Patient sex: M
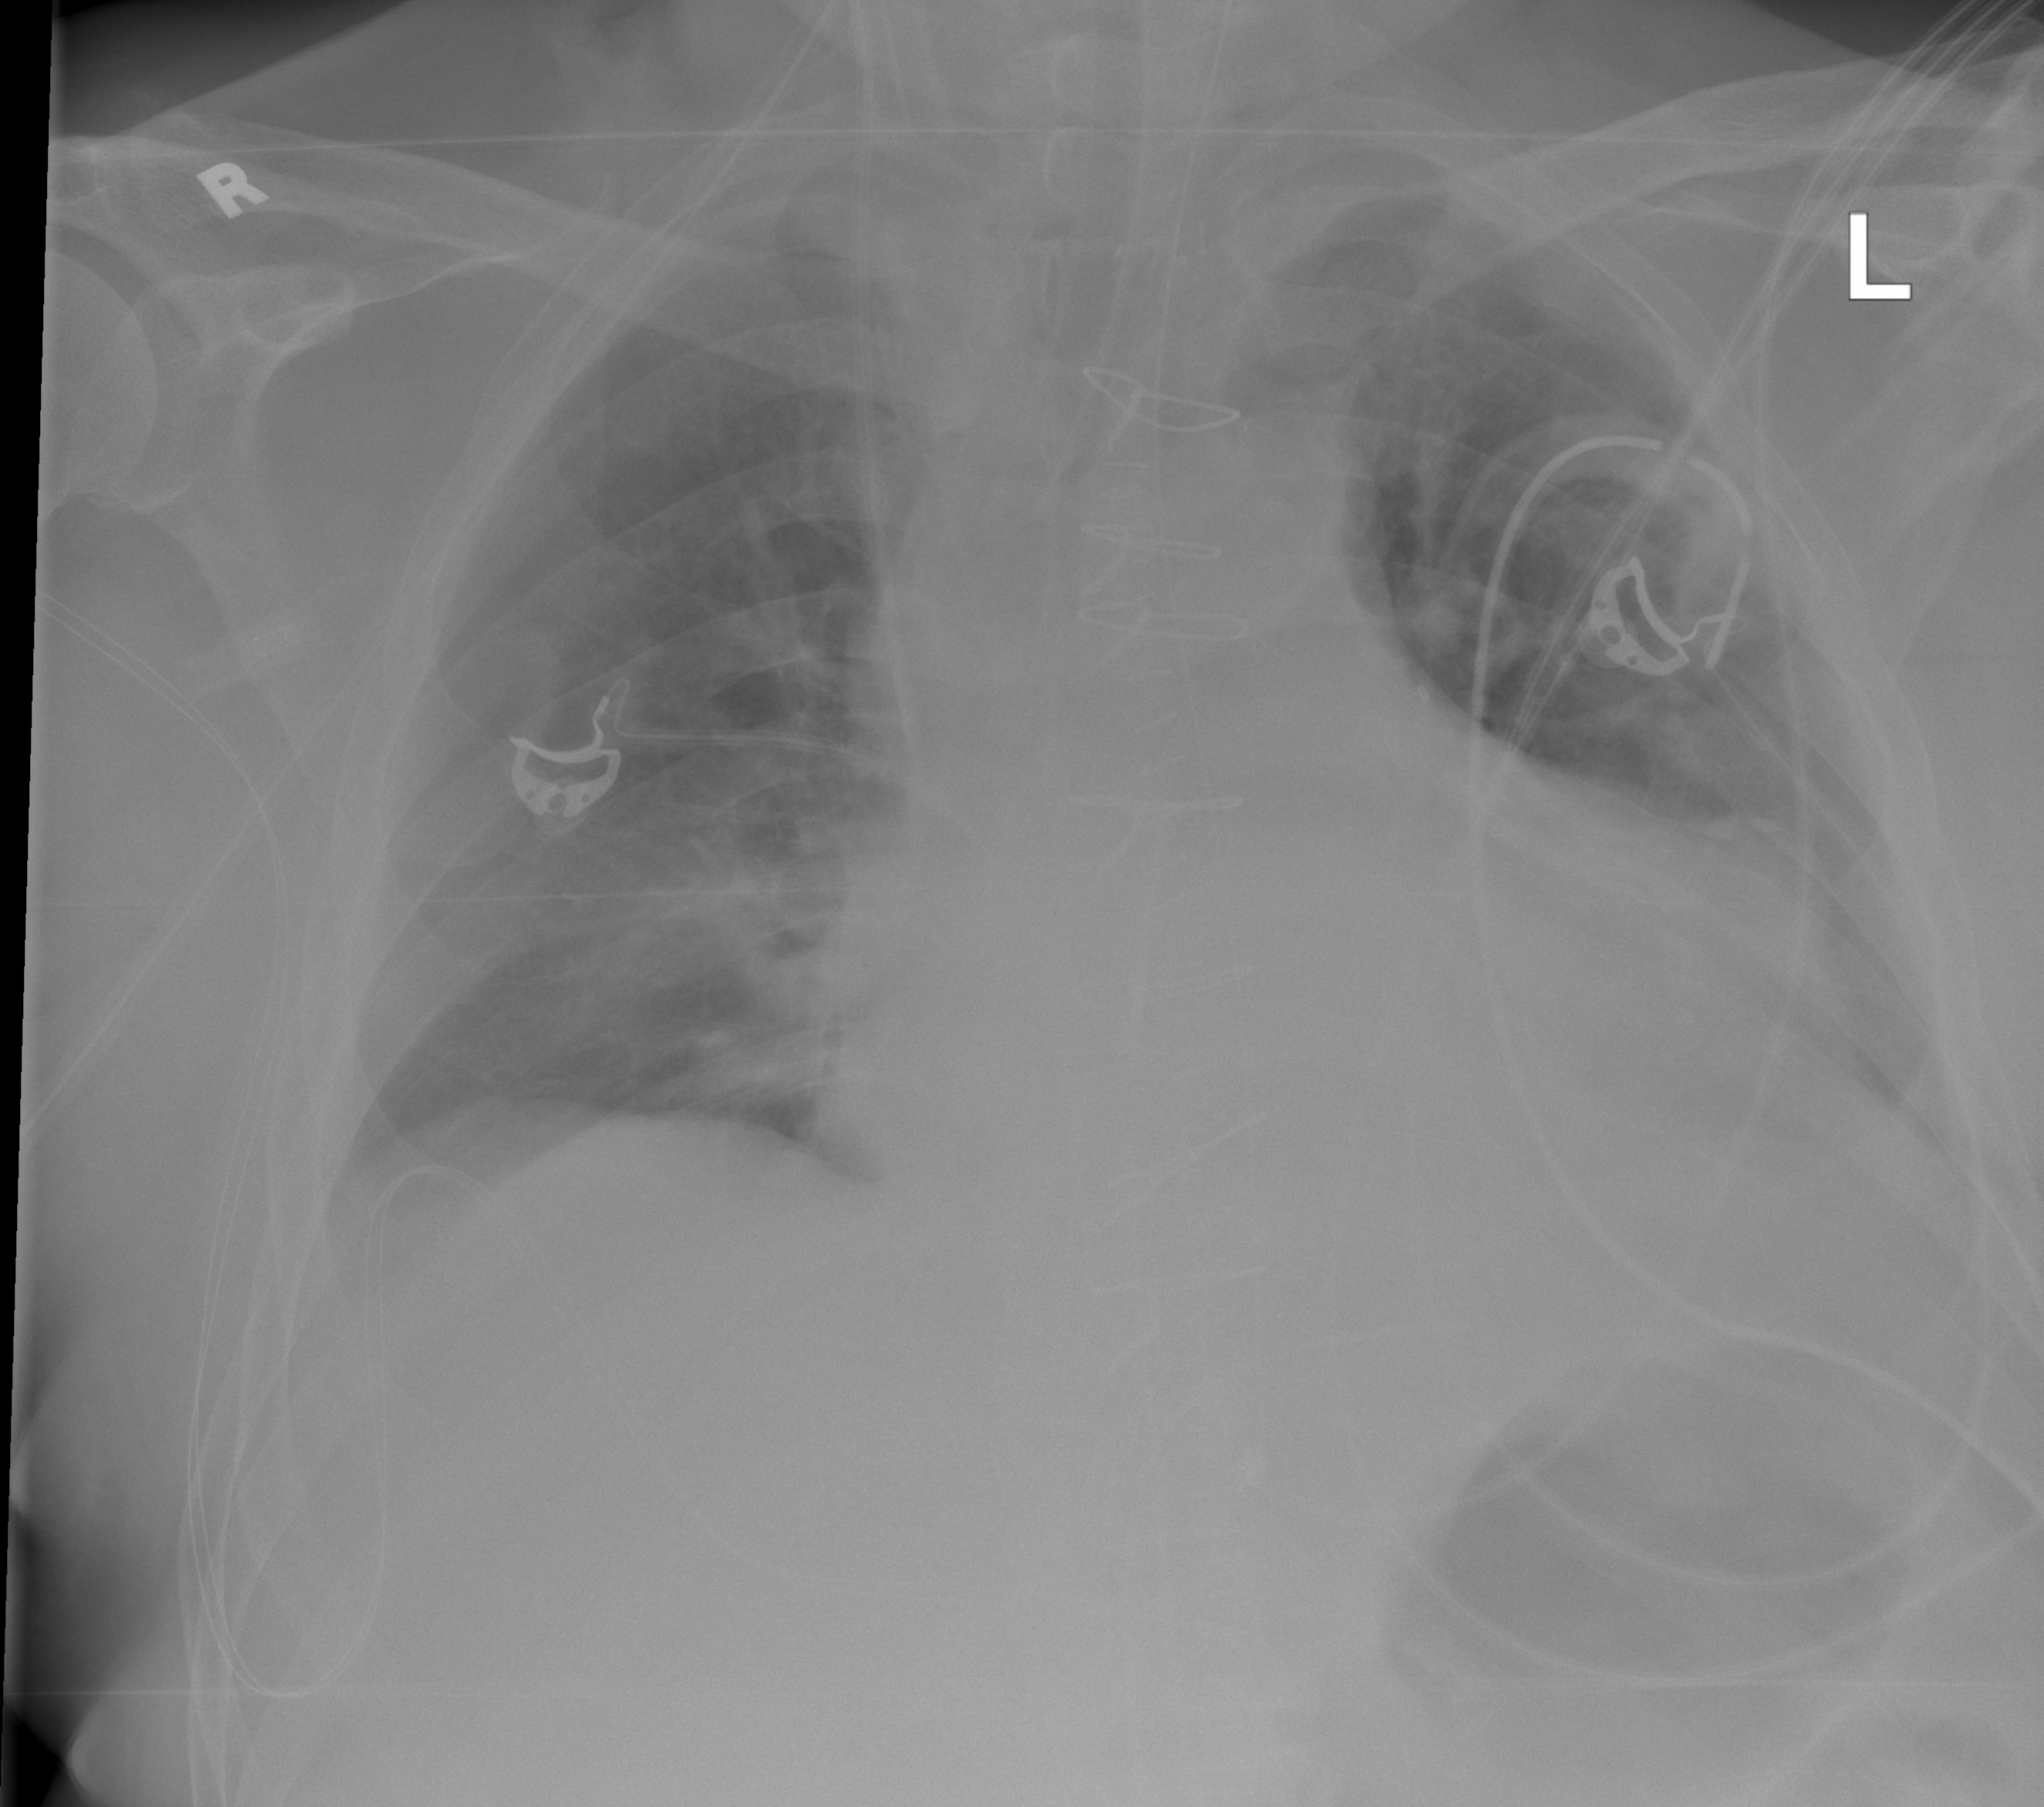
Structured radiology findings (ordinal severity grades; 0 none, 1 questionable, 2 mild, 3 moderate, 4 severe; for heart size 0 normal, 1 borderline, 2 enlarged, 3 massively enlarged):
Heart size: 1
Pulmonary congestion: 0
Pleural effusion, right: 0
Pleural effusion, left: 1
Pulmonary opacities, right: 0
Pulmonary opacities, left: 0
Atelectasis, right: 2
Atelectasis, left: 2